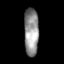
Tissue: skin
Cell type: Epithelial cells
Senescence score: 0.8291
Nuclear area (px): 685
Mean DAPI intensity: 145.686